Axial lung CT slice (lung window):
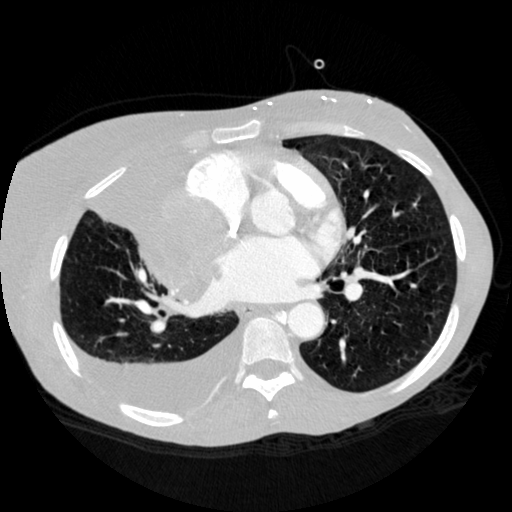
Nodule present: no